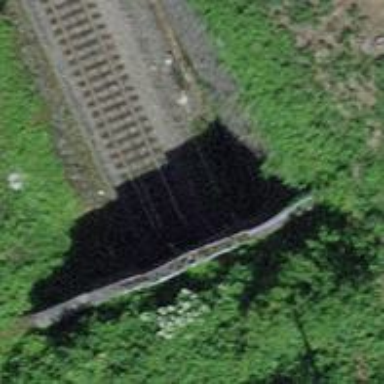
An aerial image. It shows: Railway tunnel with one electrified track and contact lines.